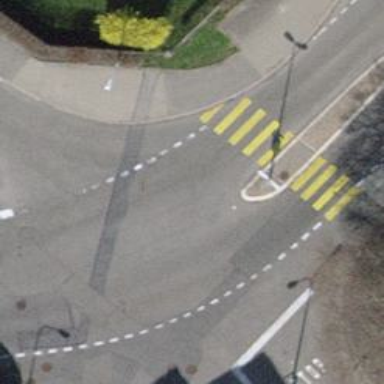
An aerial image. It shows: Traffic calming island.